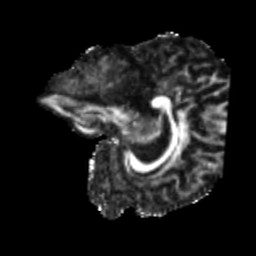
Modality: FA
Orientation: sagittal
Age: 36
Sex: female
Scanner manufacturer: siemens
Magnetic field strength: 3 T
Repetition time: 5.25 s
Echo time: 0.08 s